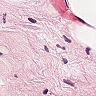
Metastatic tissue present: no